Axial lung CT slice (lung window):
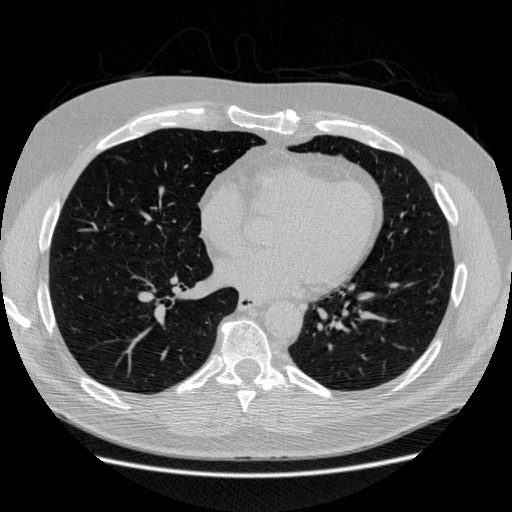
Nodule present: no